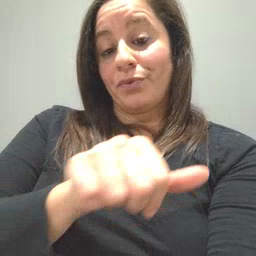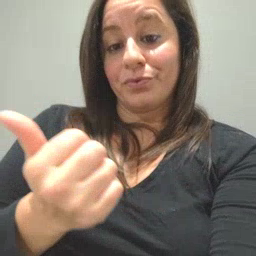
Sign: another